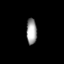
Tissue: lung
Cell type: Epithelial cells
Senescence score: 0.05048
Nuclear area (px): 266
Mean DAPI intensity: 156.575